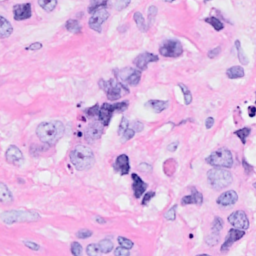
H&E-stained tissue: Breast